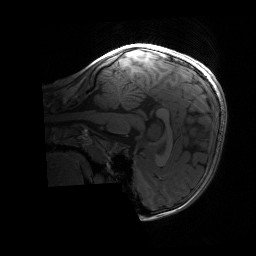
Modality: T1w
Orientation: sagittal
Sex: male
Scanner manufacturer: siemens
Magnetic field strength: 3 T
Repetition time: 1.9 s
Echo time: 0.00243 s